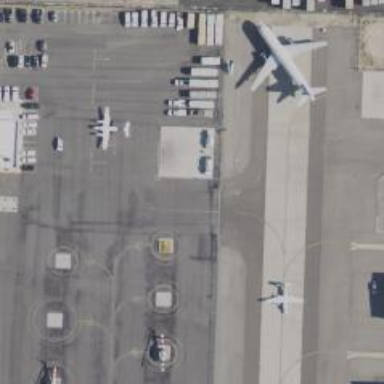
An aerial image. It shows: View of taxiway at the airport.